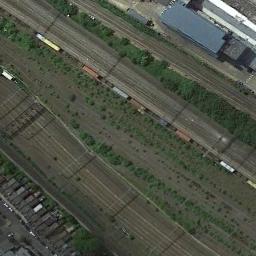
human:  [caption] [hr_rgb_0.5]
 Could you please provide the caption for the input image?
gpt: These railways are between some buildings and houses .

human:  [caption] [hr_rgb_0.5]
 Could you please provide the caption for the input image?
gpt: The railway is next to some trees and houses .

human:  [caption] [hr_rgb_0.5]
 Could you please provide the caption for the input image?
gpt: Many trees are beside the railway .

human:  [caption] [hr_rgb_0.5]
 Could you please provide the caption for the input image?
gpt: There are many trees in the middle of the two railways .

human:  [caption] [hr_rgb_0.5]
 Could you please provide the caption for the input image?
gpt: There are many green bushes and some buildings beside the railway .